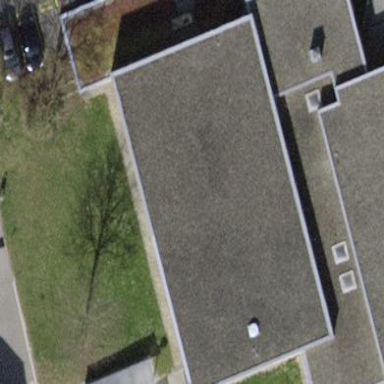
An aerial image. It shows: Sports hall building.